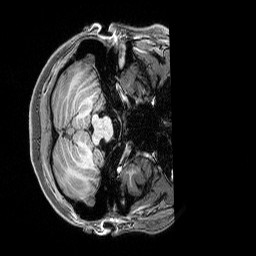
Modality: T1w
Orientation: axial
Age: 24
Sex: female
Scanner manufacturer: siemens
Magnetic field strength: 3 T
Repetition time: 2.8 s
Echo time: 0.00212 s